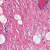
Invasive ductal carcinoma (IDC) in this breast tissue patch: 0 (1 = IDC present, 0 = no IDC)